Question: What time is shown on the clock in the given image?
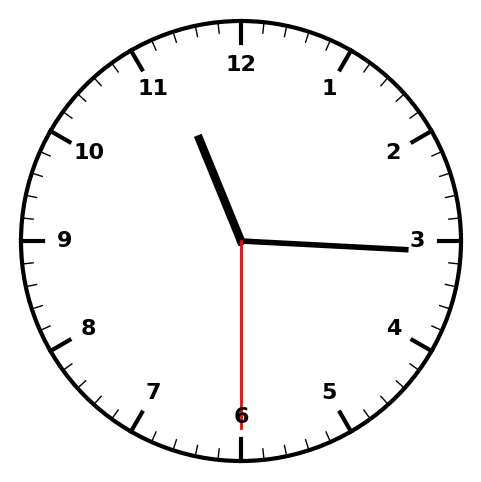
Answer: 11:15:30